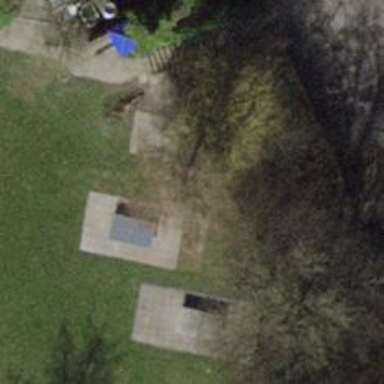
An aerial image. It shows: Picnic table located in leisure land area.